Brain MRI, modality: hrT2
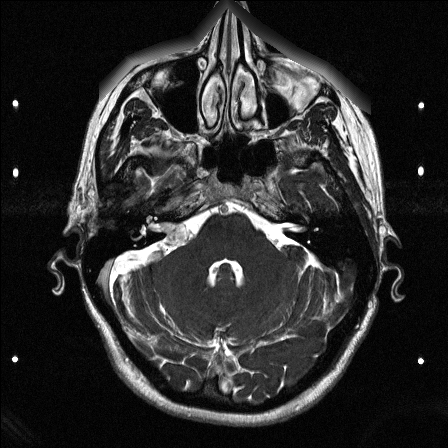